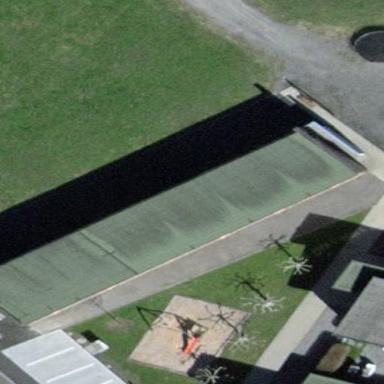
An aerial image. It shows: Group of garages.